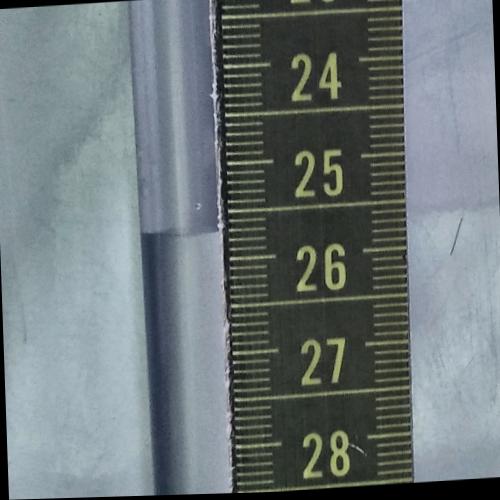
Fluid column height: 25.7 cm